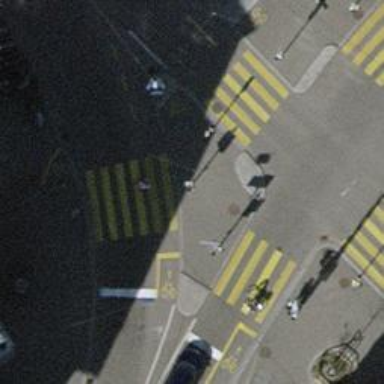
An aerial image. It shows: Kerb barrier.